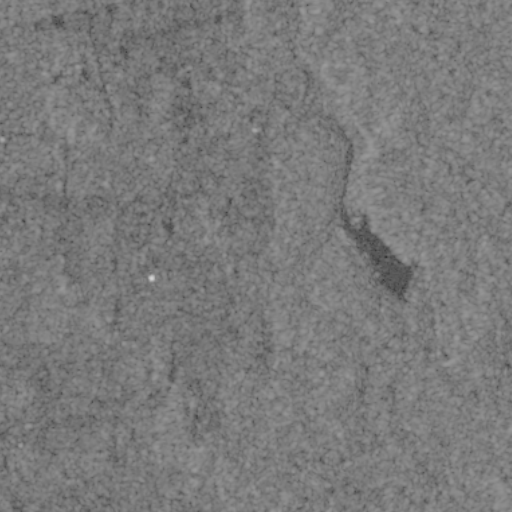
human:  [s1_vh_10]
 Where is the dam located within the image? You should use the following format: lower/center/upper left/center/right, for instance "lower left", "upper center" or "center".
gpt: The dam is located in the center right of the image.
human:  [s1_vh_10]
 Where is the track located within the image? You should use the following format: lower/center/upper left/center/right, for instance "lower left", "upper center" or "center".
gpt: There is no track in the image.

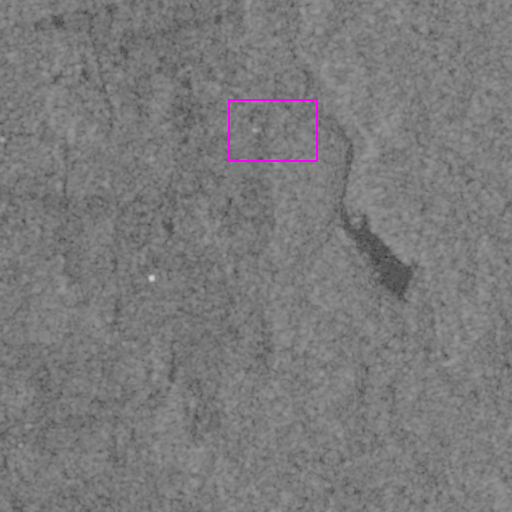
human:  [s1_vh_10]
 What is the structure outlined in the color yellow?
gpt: There is no yellow outline.
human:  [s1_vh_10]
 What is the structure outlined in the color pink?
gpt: There is no structure outlined in pink.